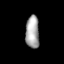
Tissue: lung
Cell type: Epithelial cells
Senescence score: 0.1916
Nuclear area (px): 434
Mean DAPI intensity: 166.682